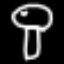
Label: mushroom